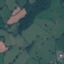
Land use / land cover: Pasture